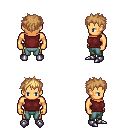
a pixel art fantasy rpg character, male body template, human, tanned skin, maroon sleeveless shirt, teal pants, light blonde bedhead hairstyle, metal boots, four views (front, back, left, right), 2x2 character sprite sheet, small pixel art, hard edges, no anti-aliasing